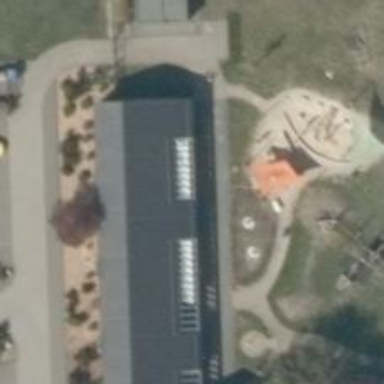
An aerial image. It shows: Kindergarten.